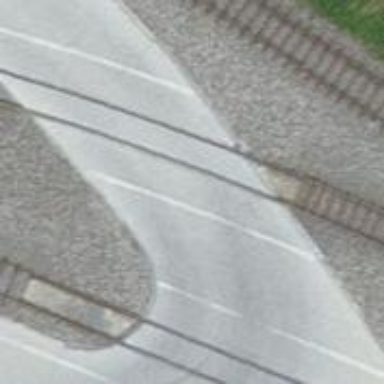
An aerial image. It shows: Railway level crossing.